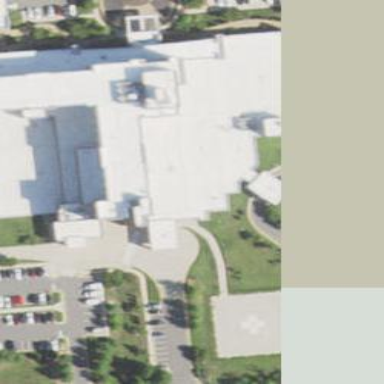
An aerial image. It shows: Hospital building.